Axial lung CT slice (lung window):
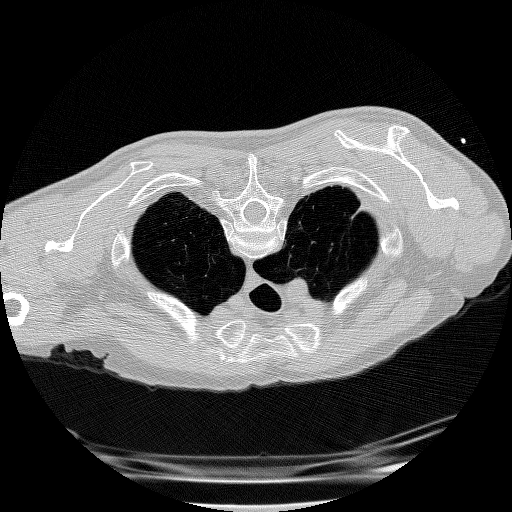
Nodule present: no